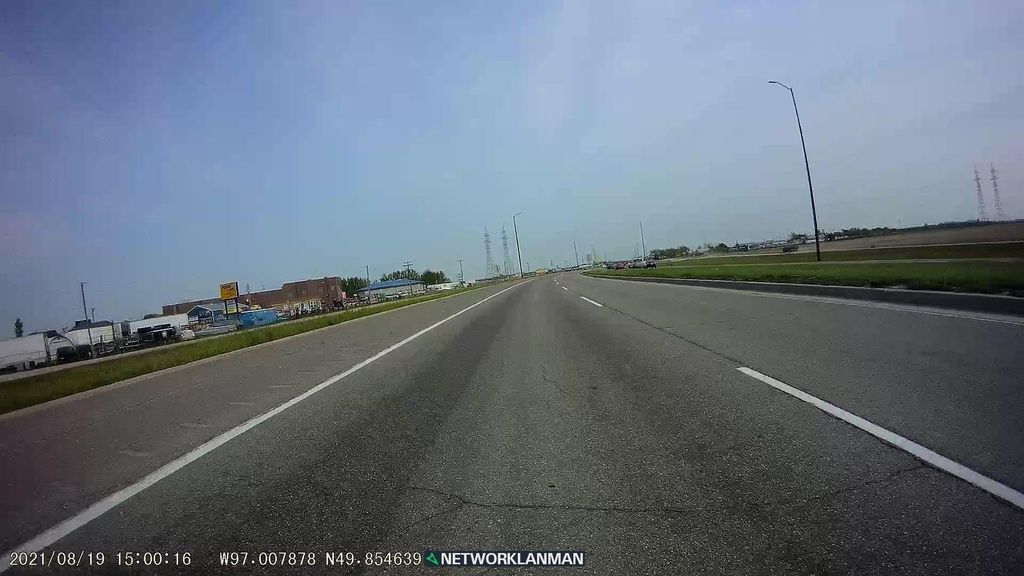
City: winnipeg